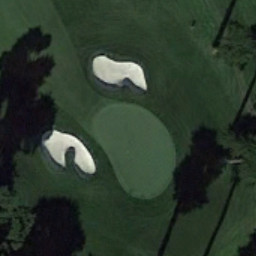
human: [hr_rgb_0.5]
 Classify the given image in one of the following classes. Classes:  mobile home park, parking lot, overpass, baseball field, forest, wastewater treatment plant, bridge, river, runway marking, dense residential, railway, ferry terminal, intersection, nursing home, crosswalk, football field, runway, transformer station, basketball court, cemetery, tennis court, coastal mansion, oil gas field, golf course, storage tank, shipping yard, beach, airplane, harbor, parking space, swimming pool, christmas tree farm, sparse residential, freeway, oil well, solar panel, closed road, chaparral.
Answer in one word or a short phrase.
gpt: golf course